Question: I need to implement a simple OCR to convert some characters in one line into text in matlab. so far I've done noise reduction, thresholding and segmentation and I get images like this:

Now all I need is to classify this character. is there any matlab function to do this?
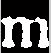
Answer: There is 'ocr' function in the Computer Vision System Toolbox.